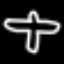
Label: airplane